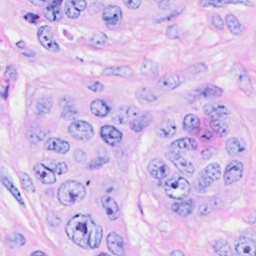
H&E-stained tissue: Breast